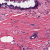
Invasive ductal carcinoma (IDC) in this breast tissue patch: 0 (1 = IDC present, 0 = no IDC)